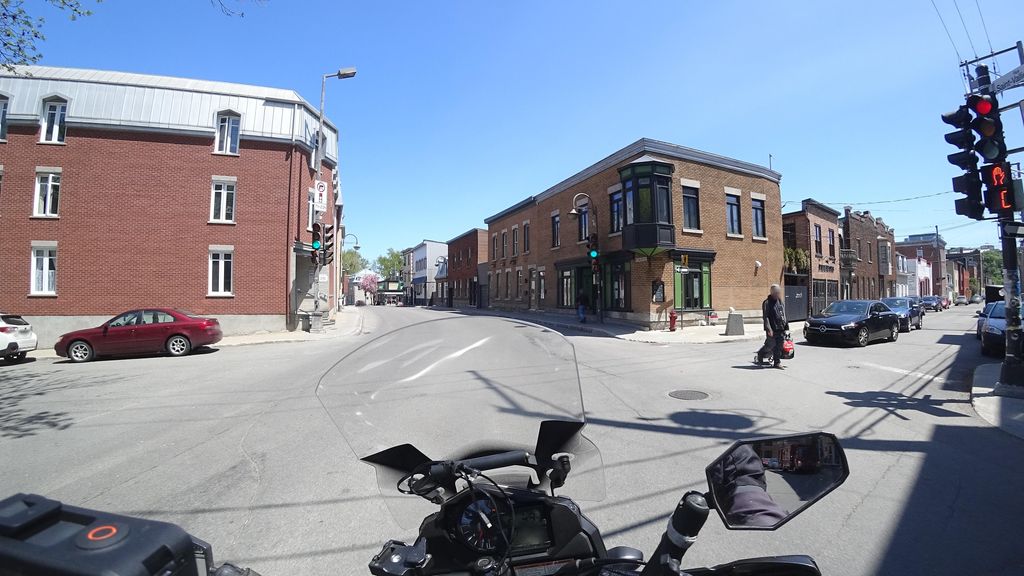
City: quebec_city